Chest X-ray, PA view. Patient: 51 years old, sex F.
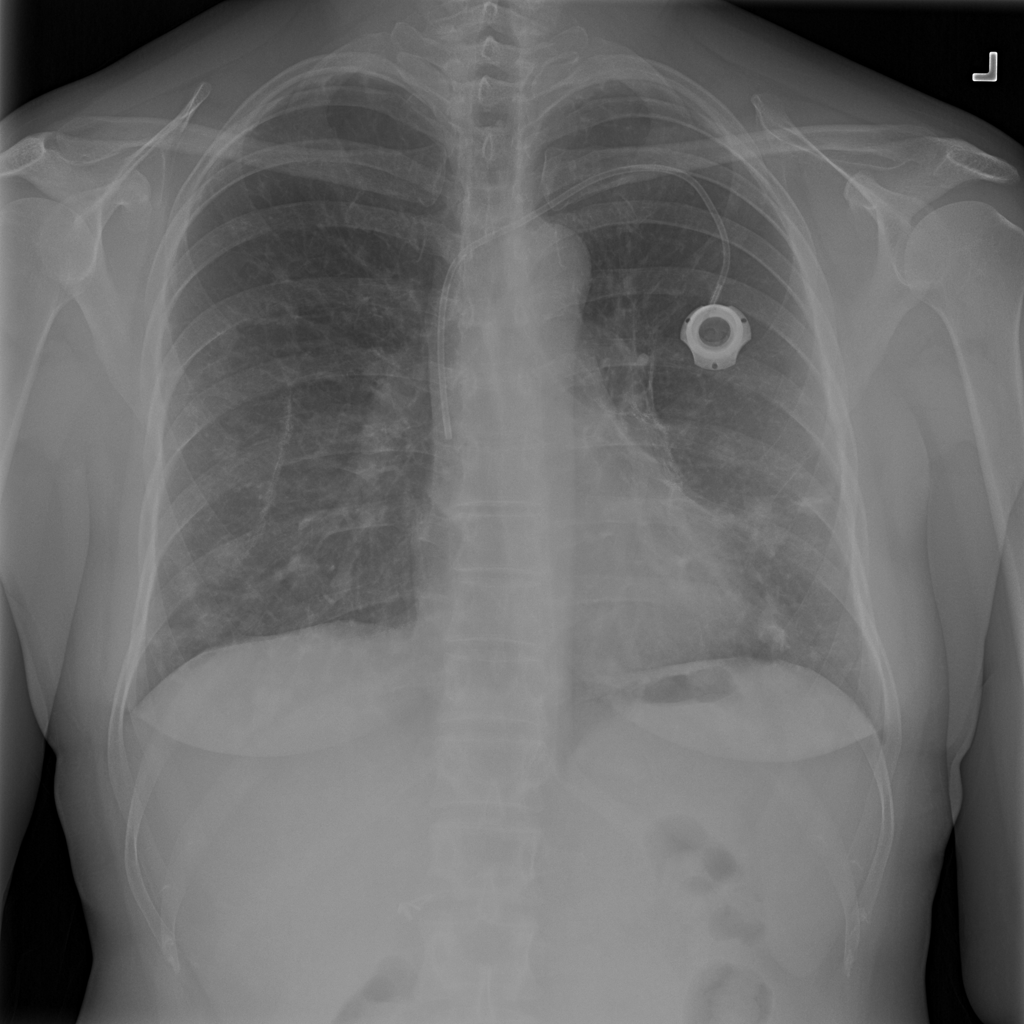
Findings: No Finding